Question: Take a look at the screenshot below. My div with the ID of #top is only covering a portion of the screen on iOS where on my computer it is full width. Full width is the expected behavior.
You can see the source live at <URL>
Any ideas on why this is happening?

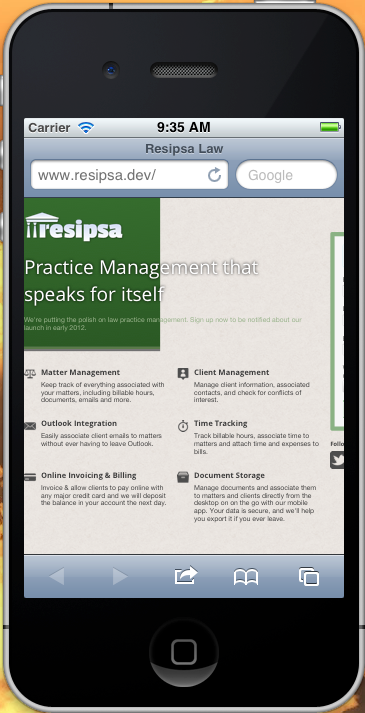
Answer: Found the solution:
'''
body {
width:100%;
min-width: 1060px;
}
'''